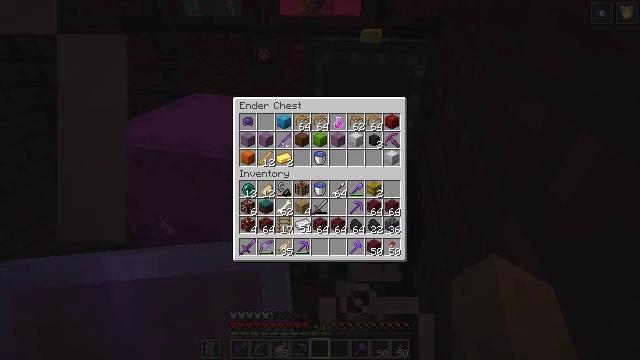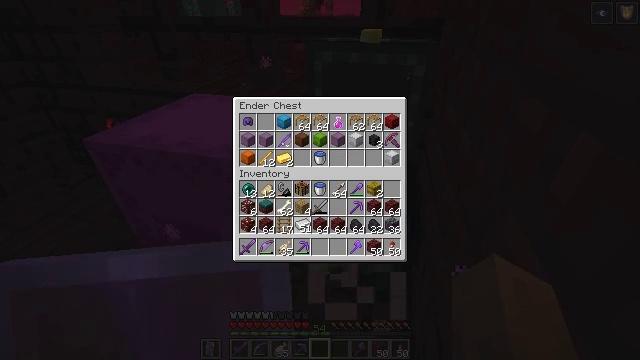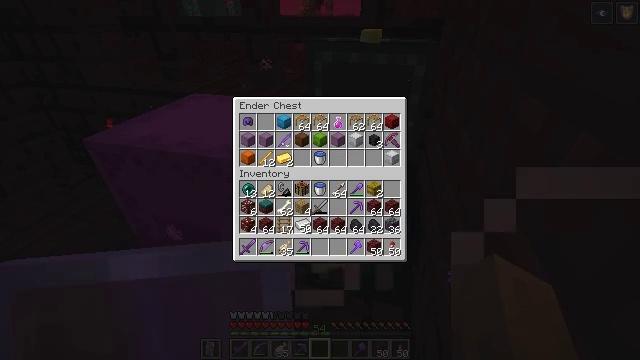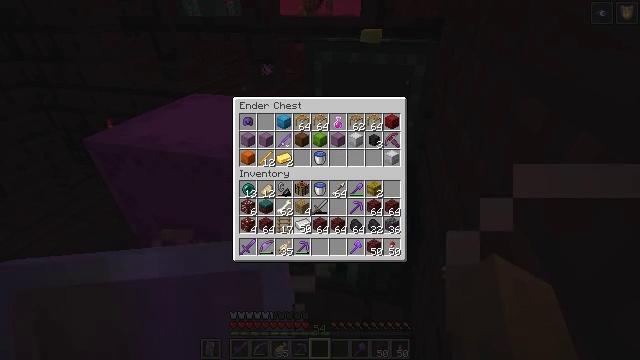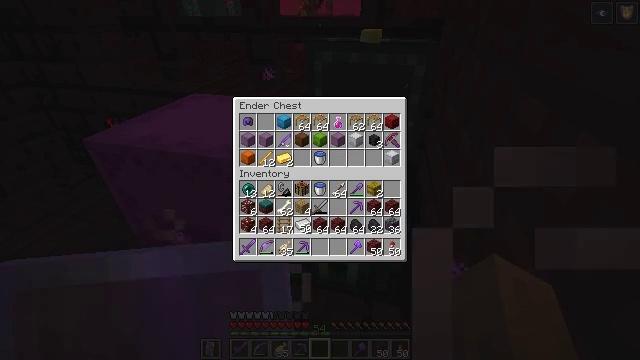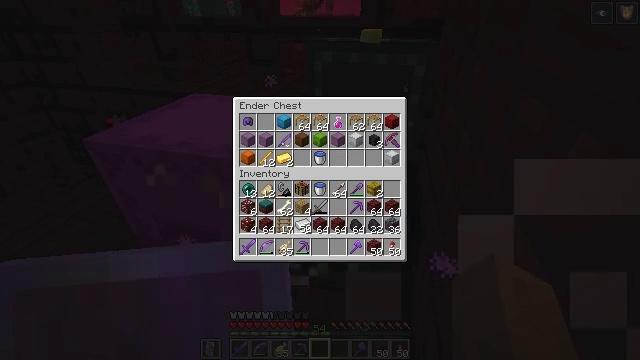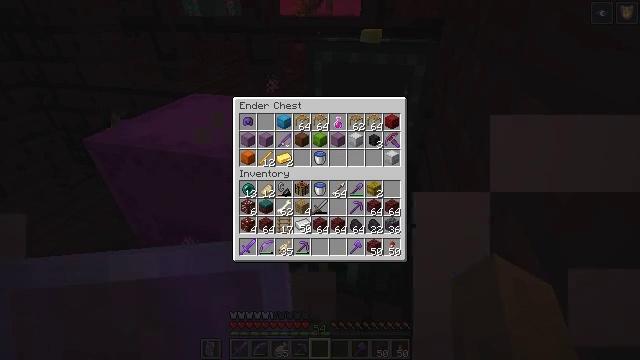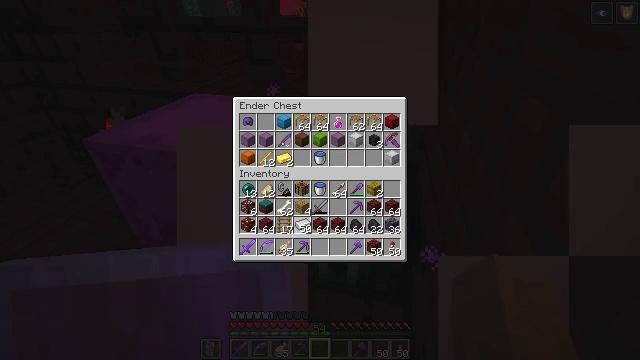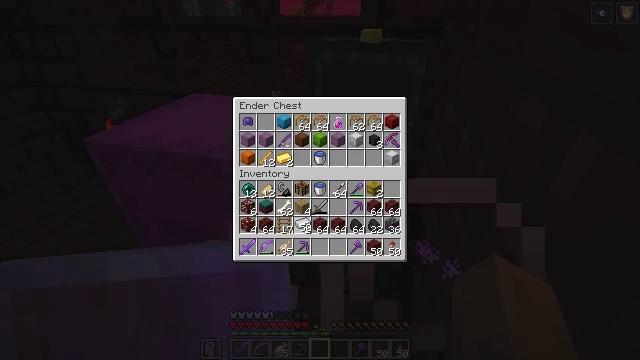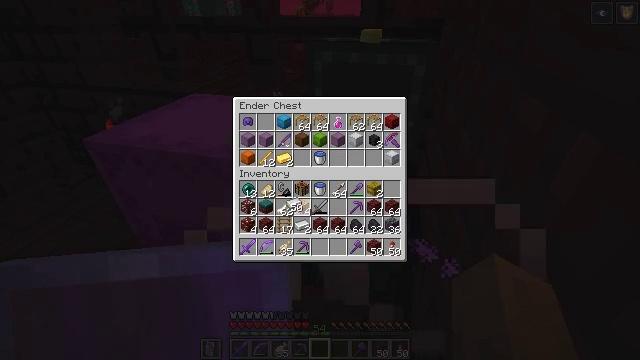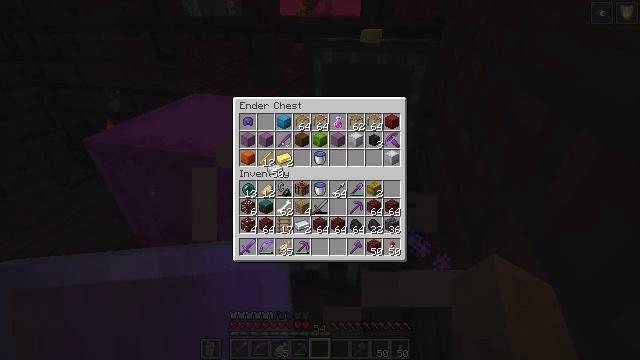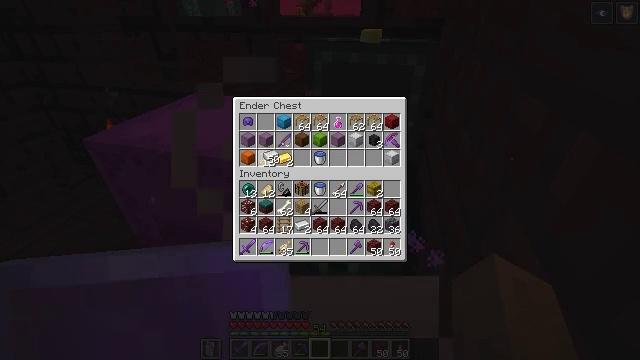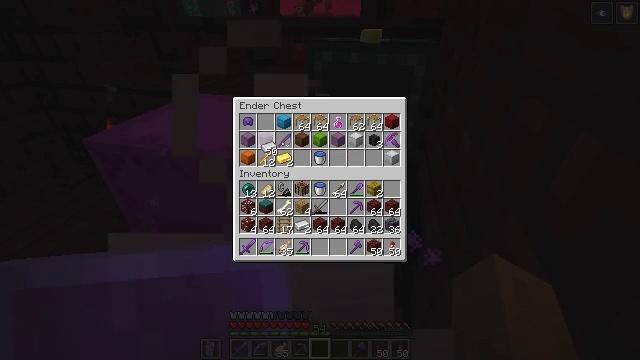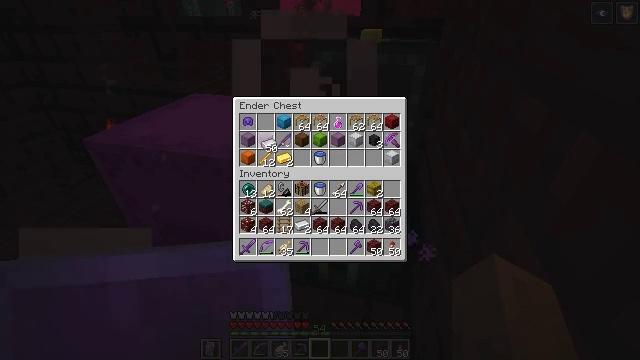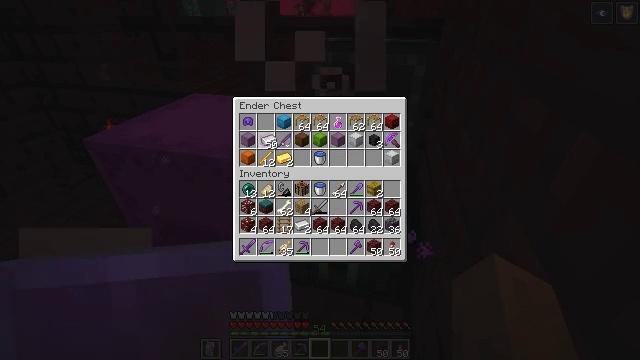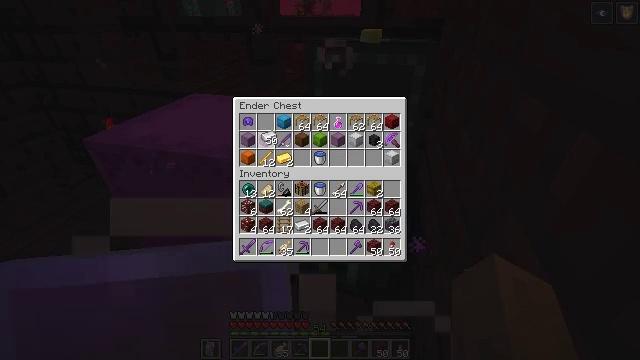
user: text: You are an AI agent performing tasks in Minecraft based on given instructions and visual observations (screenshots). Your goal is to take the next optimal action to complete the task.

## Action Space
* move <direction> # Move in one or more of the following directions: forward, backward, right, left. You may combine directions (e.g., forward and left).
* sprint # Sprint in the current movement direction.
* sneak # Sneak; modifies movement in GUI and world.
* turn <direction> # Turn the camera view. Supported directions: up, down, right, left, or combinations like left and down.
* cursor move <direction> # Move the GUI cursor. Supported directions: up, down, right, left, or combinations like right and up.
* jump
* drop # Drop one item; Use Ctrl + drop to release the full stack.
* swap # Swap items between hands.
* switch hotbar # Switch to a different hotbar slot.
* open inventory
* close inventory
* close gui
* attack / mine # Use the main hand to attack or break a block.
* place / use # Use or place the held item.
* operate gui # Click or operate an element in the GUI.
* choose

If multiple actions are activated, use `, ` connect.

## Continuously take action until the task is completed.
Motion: motion action
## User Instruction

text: Craft handy shears for collecting wool.
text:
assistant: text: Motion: use / place
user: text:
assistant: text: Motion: no_op
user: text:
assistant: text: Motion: no_op
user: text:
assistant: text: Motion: no_op
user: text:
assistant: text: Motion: no_op
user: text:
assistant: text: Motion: no_op
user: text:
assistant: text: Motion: no_op
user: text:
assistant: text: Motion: no_op
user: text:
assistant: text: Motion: turn left and up
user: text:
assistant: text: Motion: turn left and up
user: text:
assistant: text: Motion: turn up
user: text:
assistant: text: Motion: turn up
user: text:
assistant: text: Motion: no_op
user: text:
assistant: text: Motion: no_op
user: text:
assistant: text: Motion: no_op
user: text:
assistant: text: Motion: no_op
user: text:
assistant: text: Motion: no_op
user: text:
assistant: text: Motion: no_op
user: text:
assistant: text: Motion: no_op
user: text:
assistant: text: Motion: no_op
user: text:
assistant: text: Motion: no_op
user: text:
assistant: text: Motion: no_op
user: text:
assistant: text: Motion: no_op
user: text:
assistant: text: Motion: attack / mine
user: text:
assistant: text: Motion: attack / mine
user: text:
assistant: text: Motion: attack / mine
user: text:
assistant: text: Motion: no_op
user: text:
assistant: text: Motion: no_op
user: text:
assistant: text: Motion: no_op
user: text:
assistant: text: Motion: no_op